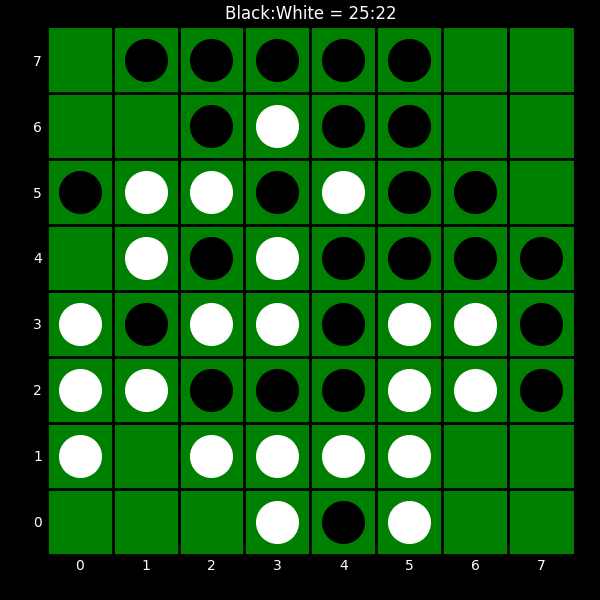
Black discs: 25
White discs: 22